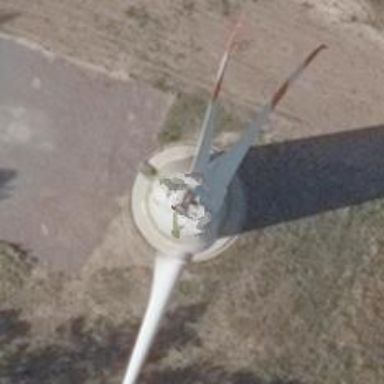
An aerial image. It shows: Wind generator with horizontal axis. The generator is wind turbine.